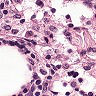
Metastatic tissue present: no